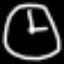
Label: clock